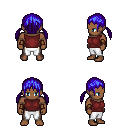
a pixel art fantasy rpg character, male body template, human, dark skin, maroon sleeveless shirt, white pants, blue twin-tailed hairstyle, leather bracers, four views (front, back, left, right), 2x2 character sprite sheet, small pixel art, hard edges, no anti-aliasing